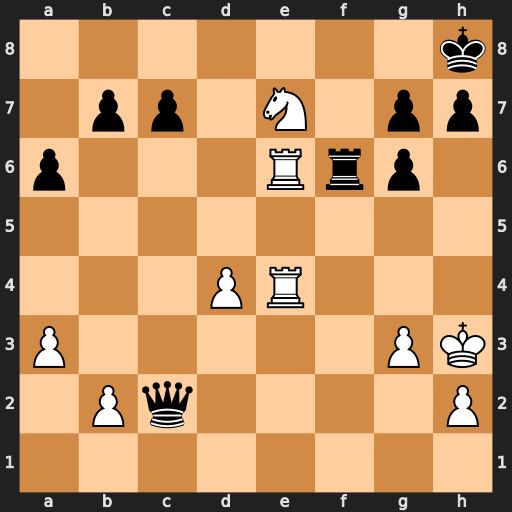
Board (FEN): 7k/1pp1N1pp/p3Rrp1/8/3PR3/P5PK/1Pq4P/8
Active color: w
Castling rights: -
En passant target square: -
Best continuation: Nxg6+ hxg6 Re8+ Rf8 Rxf8+ Kh7 Rh4#